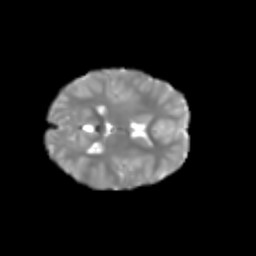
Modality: T2w
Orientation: axial
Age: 6
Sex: female
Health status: healthy